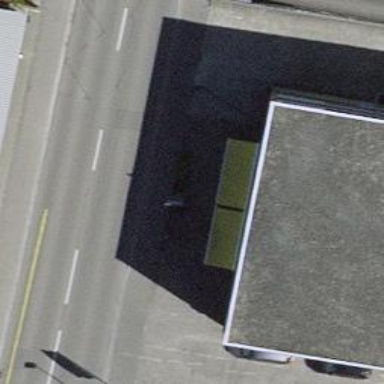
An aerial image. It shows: Shop selling clothes.